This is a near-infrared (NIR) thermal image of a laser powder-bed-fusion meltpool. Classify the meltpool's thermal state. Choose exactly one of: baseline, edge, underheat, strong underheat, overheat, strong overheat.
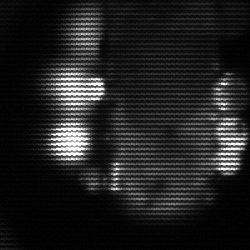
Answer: strong underheat